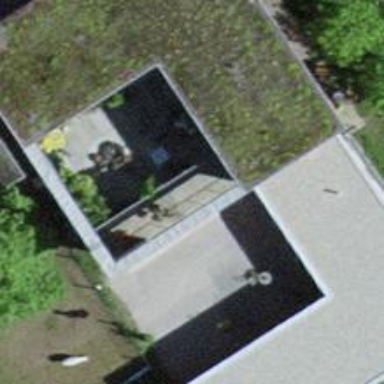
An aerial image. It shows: Veterinary facility.